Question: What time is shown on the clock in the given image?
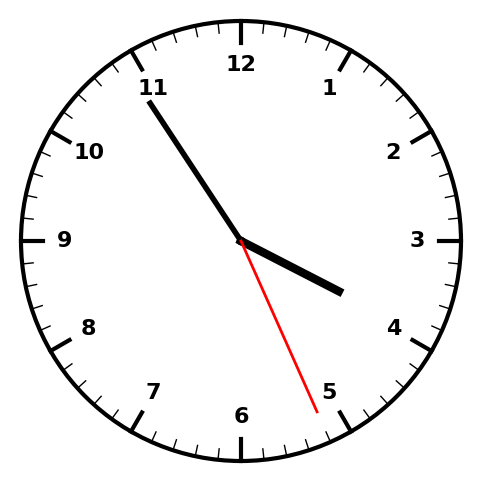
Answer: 03:54:26